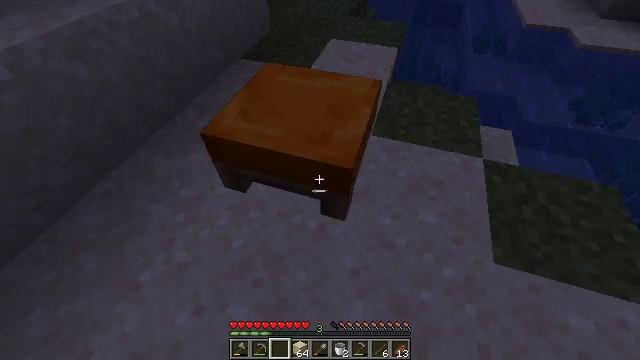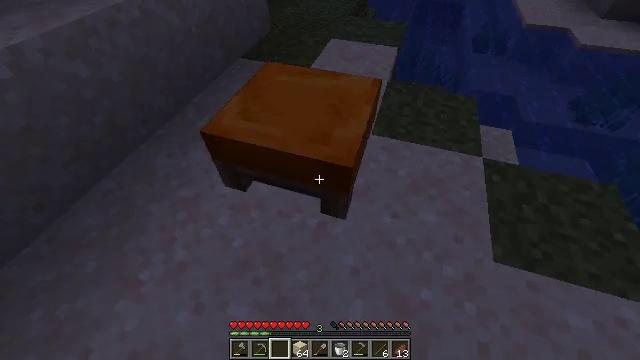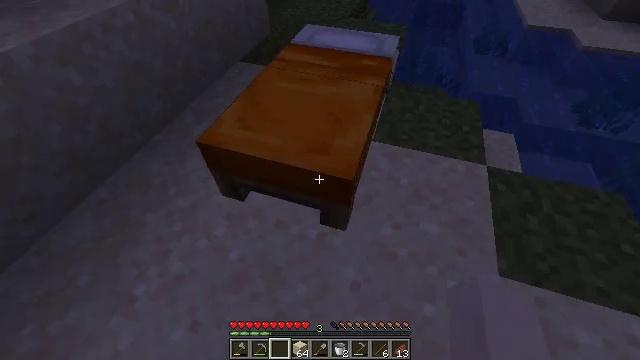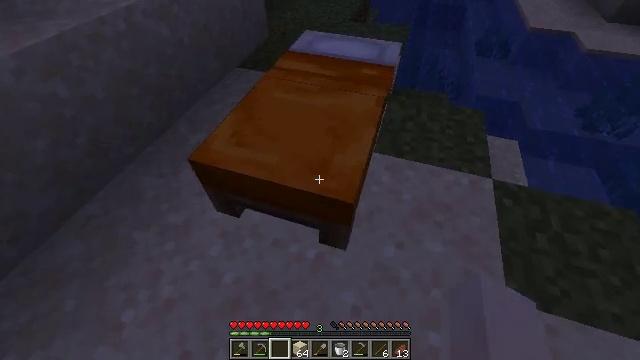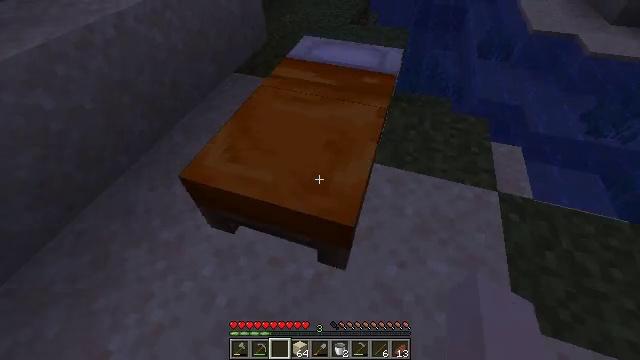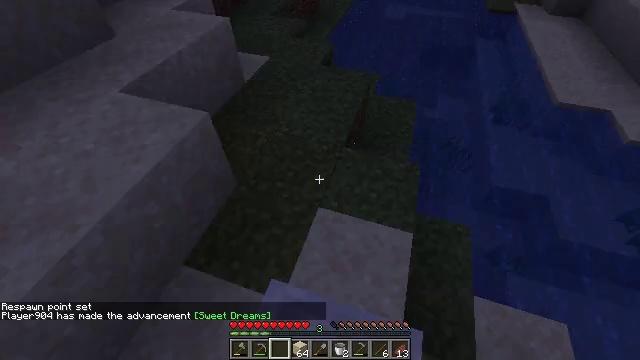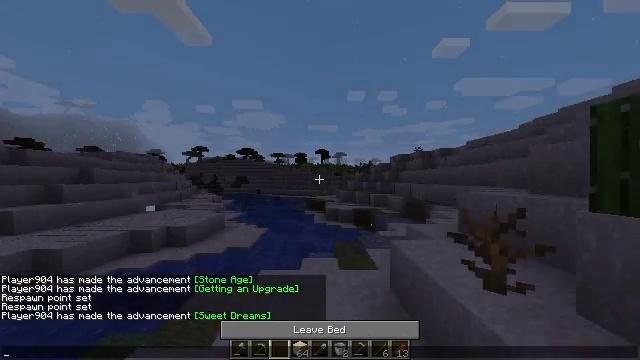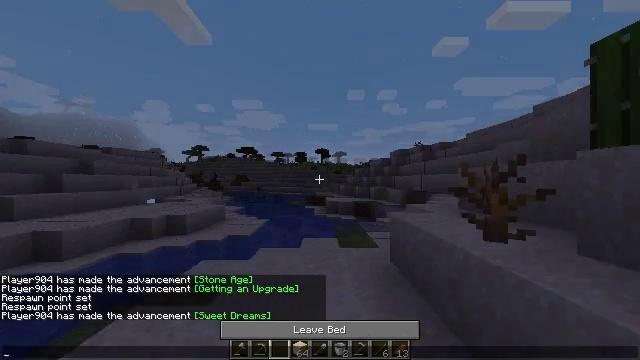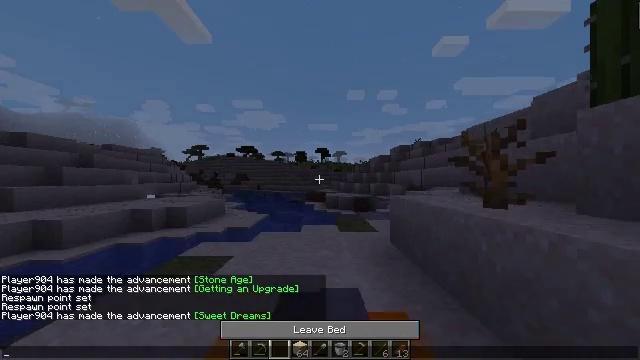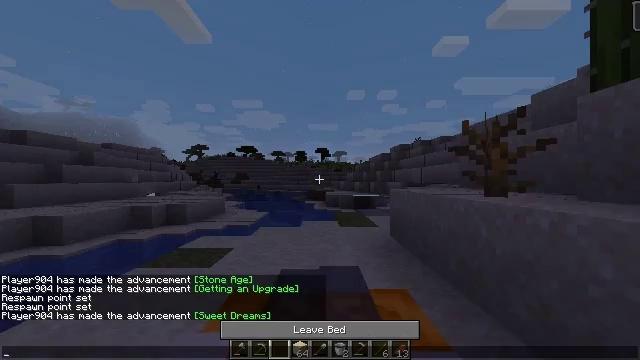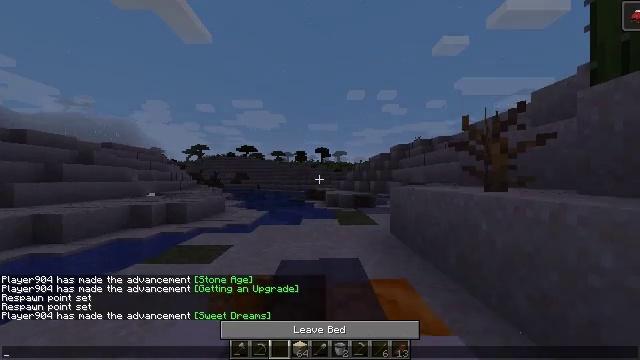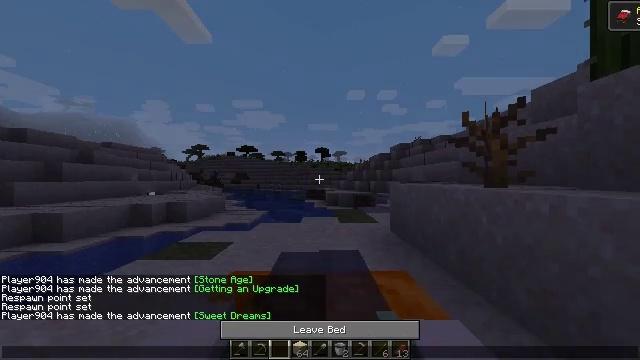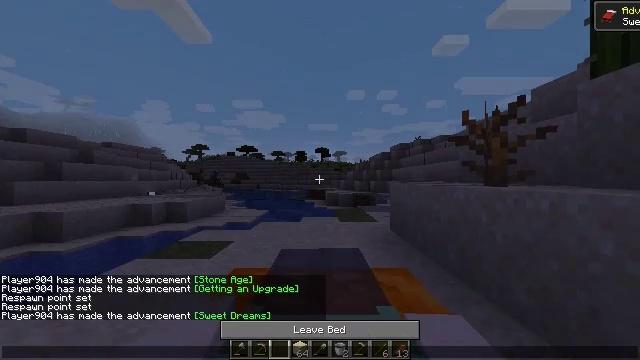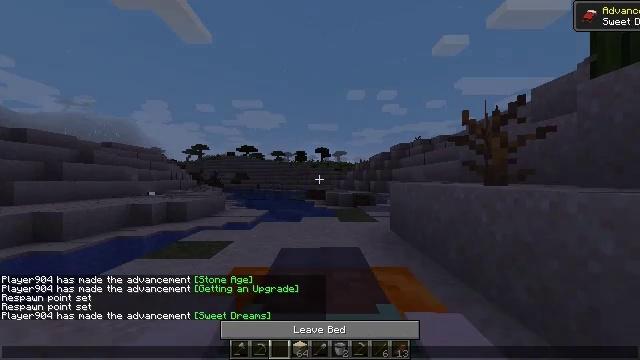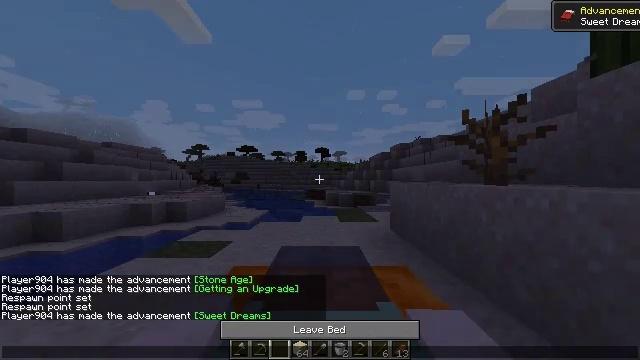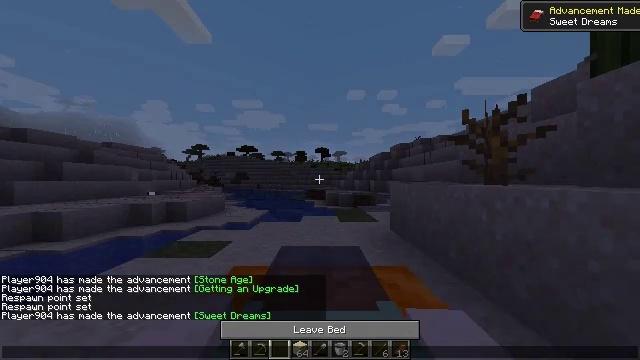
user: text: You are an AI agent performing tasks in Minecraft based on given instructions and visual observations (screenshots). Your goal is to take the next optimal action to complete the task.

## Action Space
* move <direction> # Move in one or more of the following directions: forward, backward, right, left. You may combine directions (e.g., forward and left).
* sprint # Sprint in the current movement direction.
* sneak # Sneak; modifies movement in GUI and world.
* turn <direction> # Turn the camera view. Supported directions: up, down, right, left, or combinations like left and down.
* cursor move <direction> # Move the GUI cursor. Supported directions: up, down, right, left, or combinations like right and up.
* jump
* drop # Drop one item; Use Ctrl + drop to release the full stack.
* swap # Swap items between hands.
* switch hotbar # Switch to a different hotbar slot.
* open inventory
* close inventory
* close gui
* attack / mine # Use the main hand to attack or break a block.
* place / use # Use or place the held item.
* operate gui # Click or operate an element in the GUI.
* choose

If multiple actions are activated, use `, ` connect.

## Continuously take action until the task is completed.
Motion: motion action
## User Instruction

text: Break the orange bed to collect it.
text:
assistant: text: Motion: use / place
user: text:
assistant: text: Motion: move forward, use / place
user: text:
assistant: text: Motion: move forward
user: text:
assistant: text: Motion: move forward
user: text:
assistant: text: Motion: no_op
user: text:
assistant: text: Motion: no_op
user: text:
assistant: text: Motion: open gui
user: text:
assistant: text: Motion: no_op
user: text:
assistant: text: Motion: no_op
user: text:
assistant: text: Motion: no_op
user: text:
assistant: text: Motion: no_op
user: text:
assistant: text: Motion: cursor move up
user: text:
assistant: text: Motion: no_op
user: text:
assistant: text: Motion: no_op
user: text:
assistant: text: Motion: no_op
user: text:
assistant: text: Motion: no_op
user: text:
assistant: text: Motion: no_op
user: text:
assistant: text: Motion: no_op
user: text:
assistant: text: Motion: no_op
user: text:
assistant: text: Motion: no_op
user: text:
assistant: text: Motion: no_op
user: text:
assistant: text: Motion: no_op
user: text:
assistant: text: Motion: no_op
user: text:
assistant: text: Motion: no_op
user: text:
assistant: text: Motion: no_op
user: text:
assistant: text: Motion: no_op
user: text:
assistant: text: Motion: no_op
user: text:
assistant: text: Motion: no_op
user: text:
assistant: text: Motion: no_op
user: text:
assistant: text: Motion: no_op